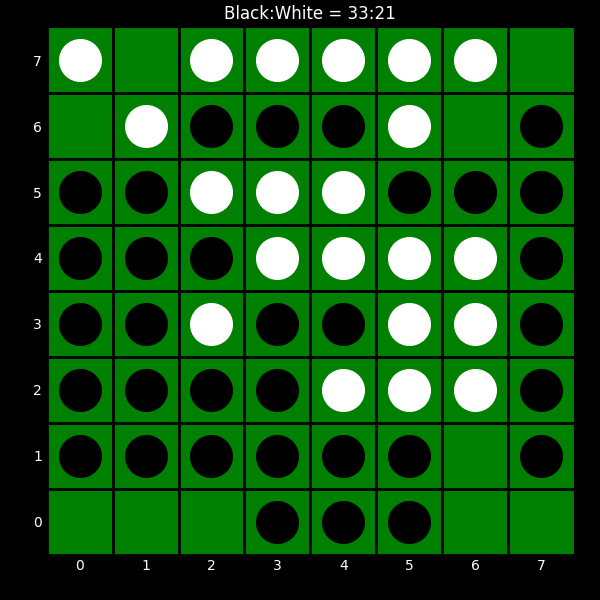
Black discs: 33
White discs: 21